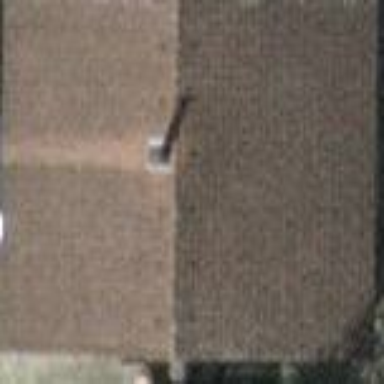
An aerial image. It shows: Detached building with gabled roof.